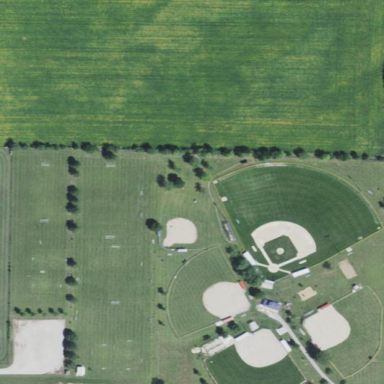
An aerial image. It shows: Baseball pitch for leisure and sports activities.